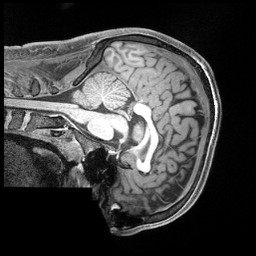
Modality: T1w
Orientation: sagittal
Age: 29
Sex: male
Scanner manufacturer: siemens
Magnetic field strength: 3 T
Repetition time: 2.4 s
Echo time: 0.00228 s